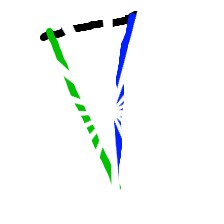
Shape: triangle